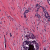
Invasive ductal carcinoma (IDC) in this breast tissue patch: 0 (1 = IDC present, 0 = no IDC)